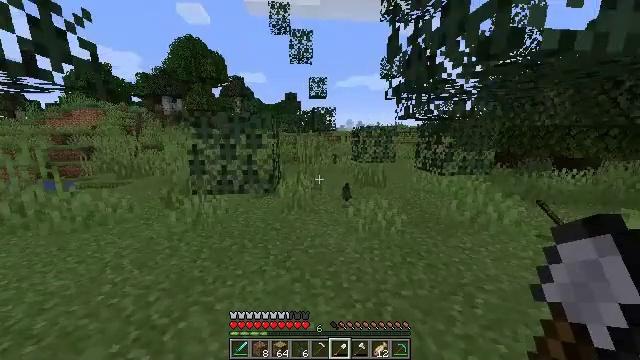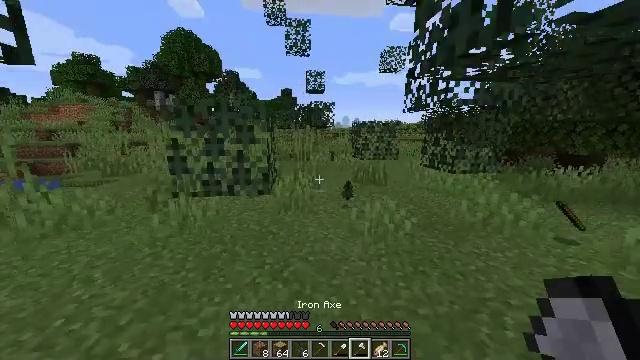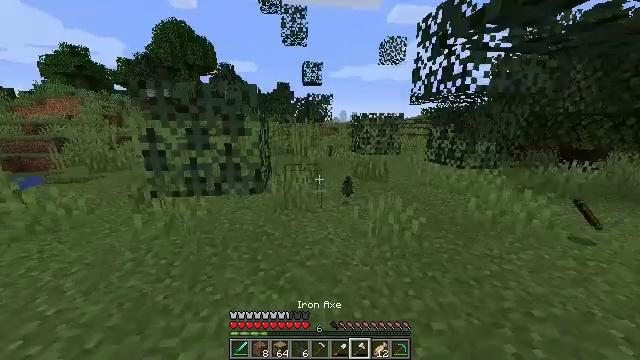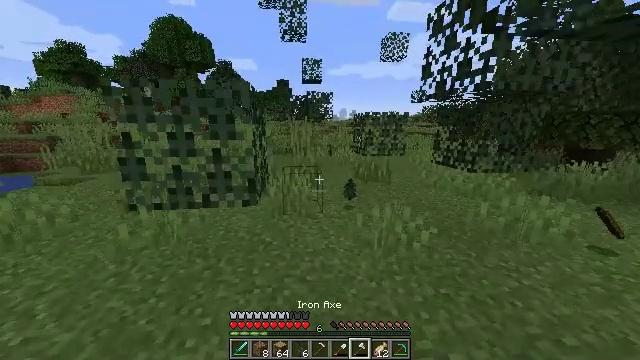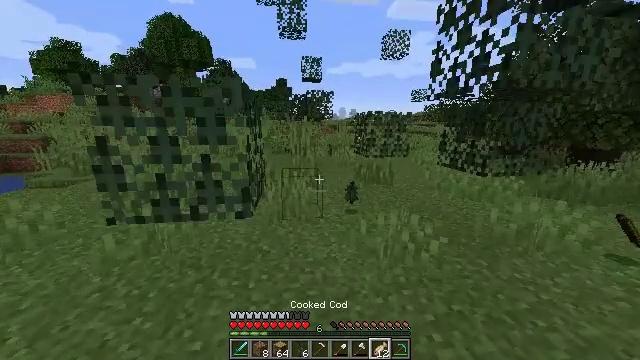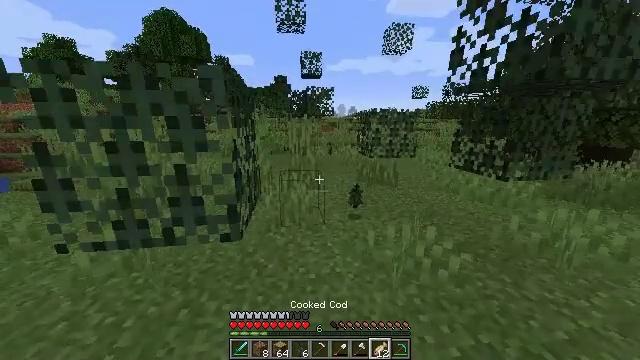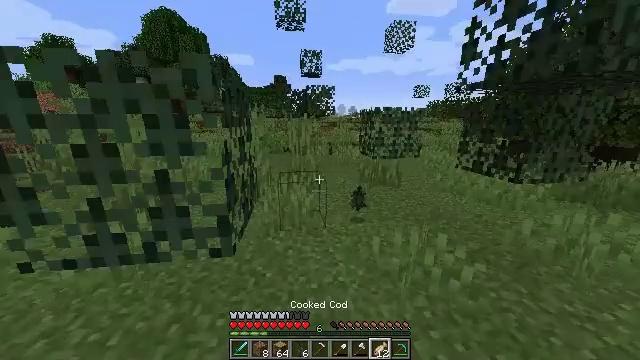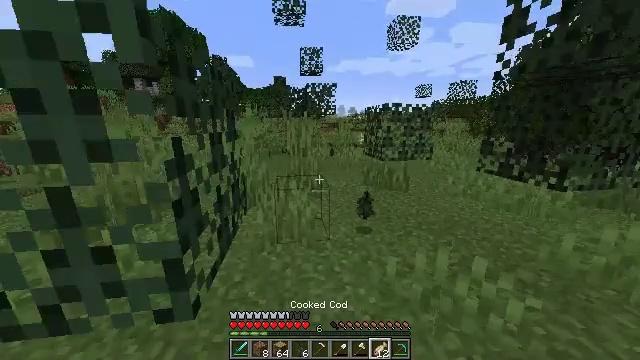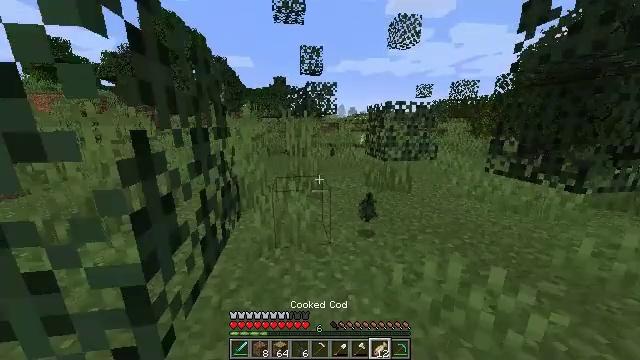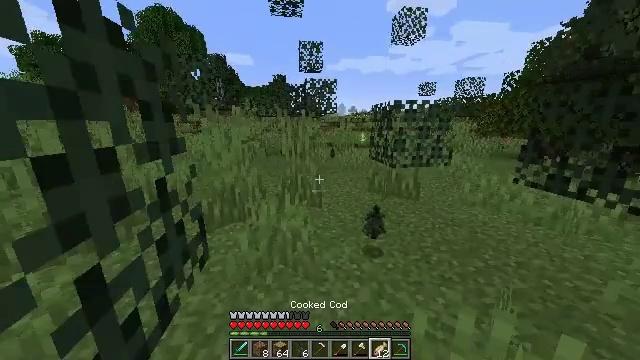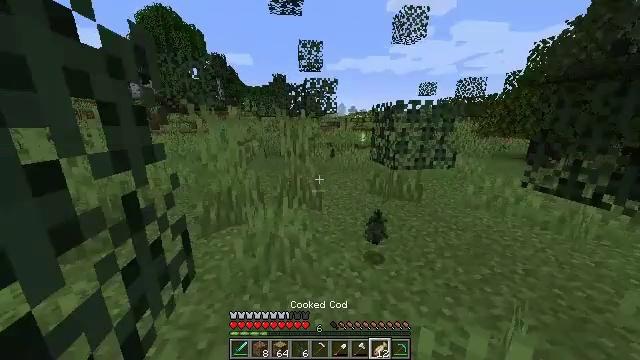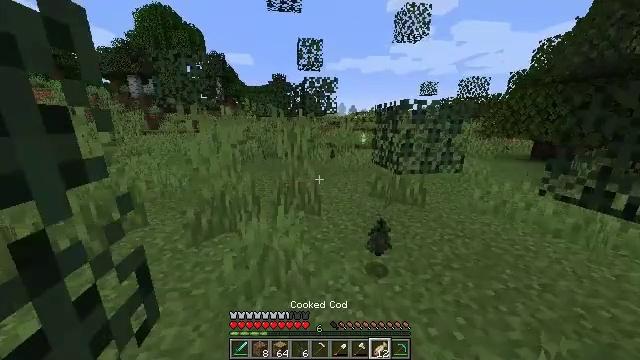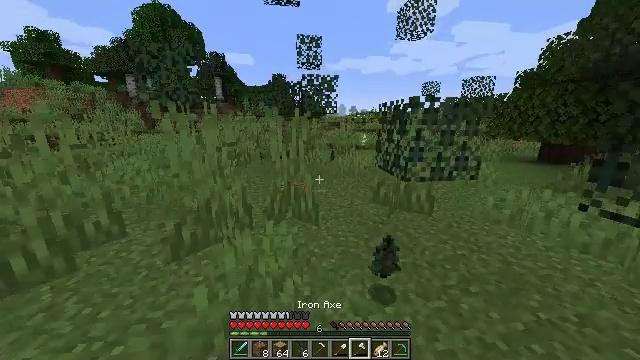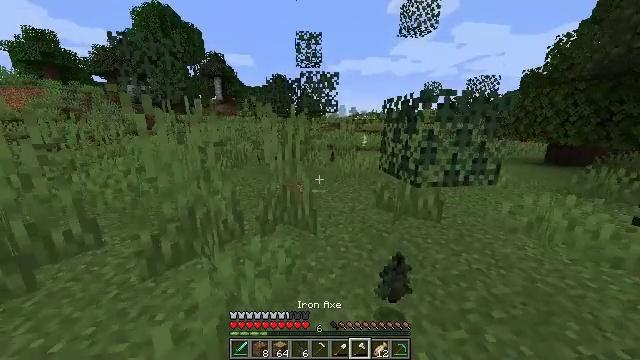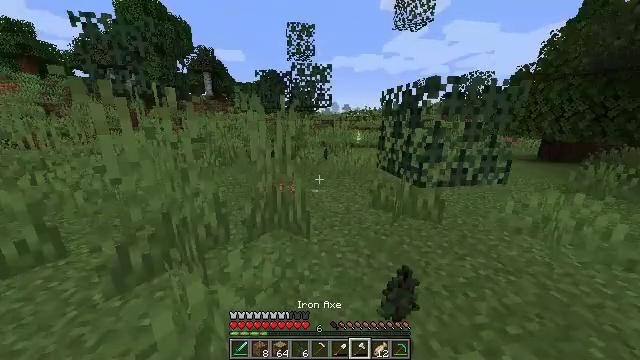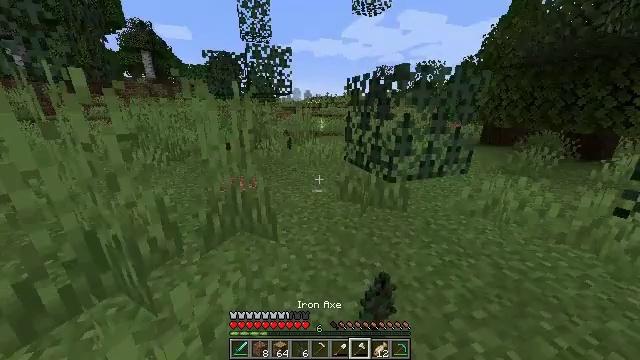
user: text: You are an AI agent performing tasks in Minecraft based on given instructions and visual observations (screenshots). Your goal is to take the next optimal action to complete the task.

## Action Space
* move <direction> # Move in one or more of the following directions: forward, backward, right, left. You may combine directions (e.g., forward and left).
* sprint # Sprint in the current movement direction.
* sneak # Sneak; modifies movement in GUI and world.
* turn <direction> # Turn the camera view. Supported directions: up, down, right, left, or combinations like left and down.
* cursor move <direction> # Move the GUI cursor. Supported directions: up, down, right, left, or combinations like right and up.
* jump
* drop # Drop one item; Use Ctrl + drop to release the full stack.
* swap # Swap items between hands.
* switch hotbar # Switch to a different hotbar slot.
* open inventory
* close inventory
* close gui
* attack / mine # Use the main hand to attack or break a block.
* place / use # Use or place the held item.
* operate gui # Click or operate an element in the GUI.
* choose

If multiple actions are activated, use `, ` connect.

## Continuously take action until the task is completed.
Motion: motion action
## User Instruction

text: Break the birch sapling to collect it.
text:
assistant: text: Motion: move forward, turn right and down
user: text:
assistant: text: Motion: move forward, turn down
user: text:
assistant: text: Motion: move forward
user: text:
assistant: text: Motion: move forward
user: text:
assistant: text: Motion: move forward
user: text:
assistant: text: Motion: move forward
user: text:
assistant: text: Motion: move forward
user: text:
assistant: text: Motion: move forward
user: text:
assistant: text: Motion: move forward
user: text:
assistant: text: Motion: move forward
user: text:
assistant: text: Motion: move forward
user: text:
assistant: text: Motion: move forward
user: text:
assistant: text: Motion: move forward
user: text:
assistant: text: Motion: move forward, turn right
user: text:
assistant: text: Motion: move forward, turn right and down
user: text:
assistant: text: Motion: move forward, turn right and down
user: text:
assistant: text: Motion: move forward, turn right and down
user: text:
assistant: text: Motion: move forward, turn right
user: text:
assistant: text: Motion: move forward, turn right
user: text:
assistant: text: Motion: move forward and move left
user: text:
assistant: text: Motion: move forward and move left, turn left
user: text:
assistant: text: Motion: move forward and move left, turn left
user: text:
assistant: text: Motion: move forward and move left, turn left and up
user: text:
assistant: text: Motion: move forward and move left, turn left and up
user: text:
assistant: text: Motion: move forward and move left, turn left
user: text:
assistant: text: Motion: move forward, open inventory
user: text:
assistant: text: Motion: open inventory
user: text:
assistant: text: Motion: open inventory
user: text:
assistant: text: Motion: open inventory
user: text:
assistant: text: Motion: no_op